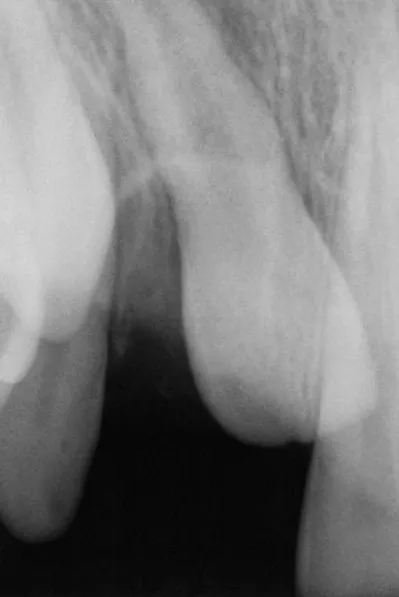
Postoperative radiograph after one week.
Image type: radiology (x_ray)